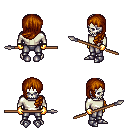
a pixel art fantasy rpg character, male body template, skeleton, white long-sleeve shirt, metal pants, brunette left-swept hairstyle, gold gloves, metal boots, spear, four views (front, back, left, right), 2x2 character sprite sheet, small pixel art, hard edges, no anti-aliasing